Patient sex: F
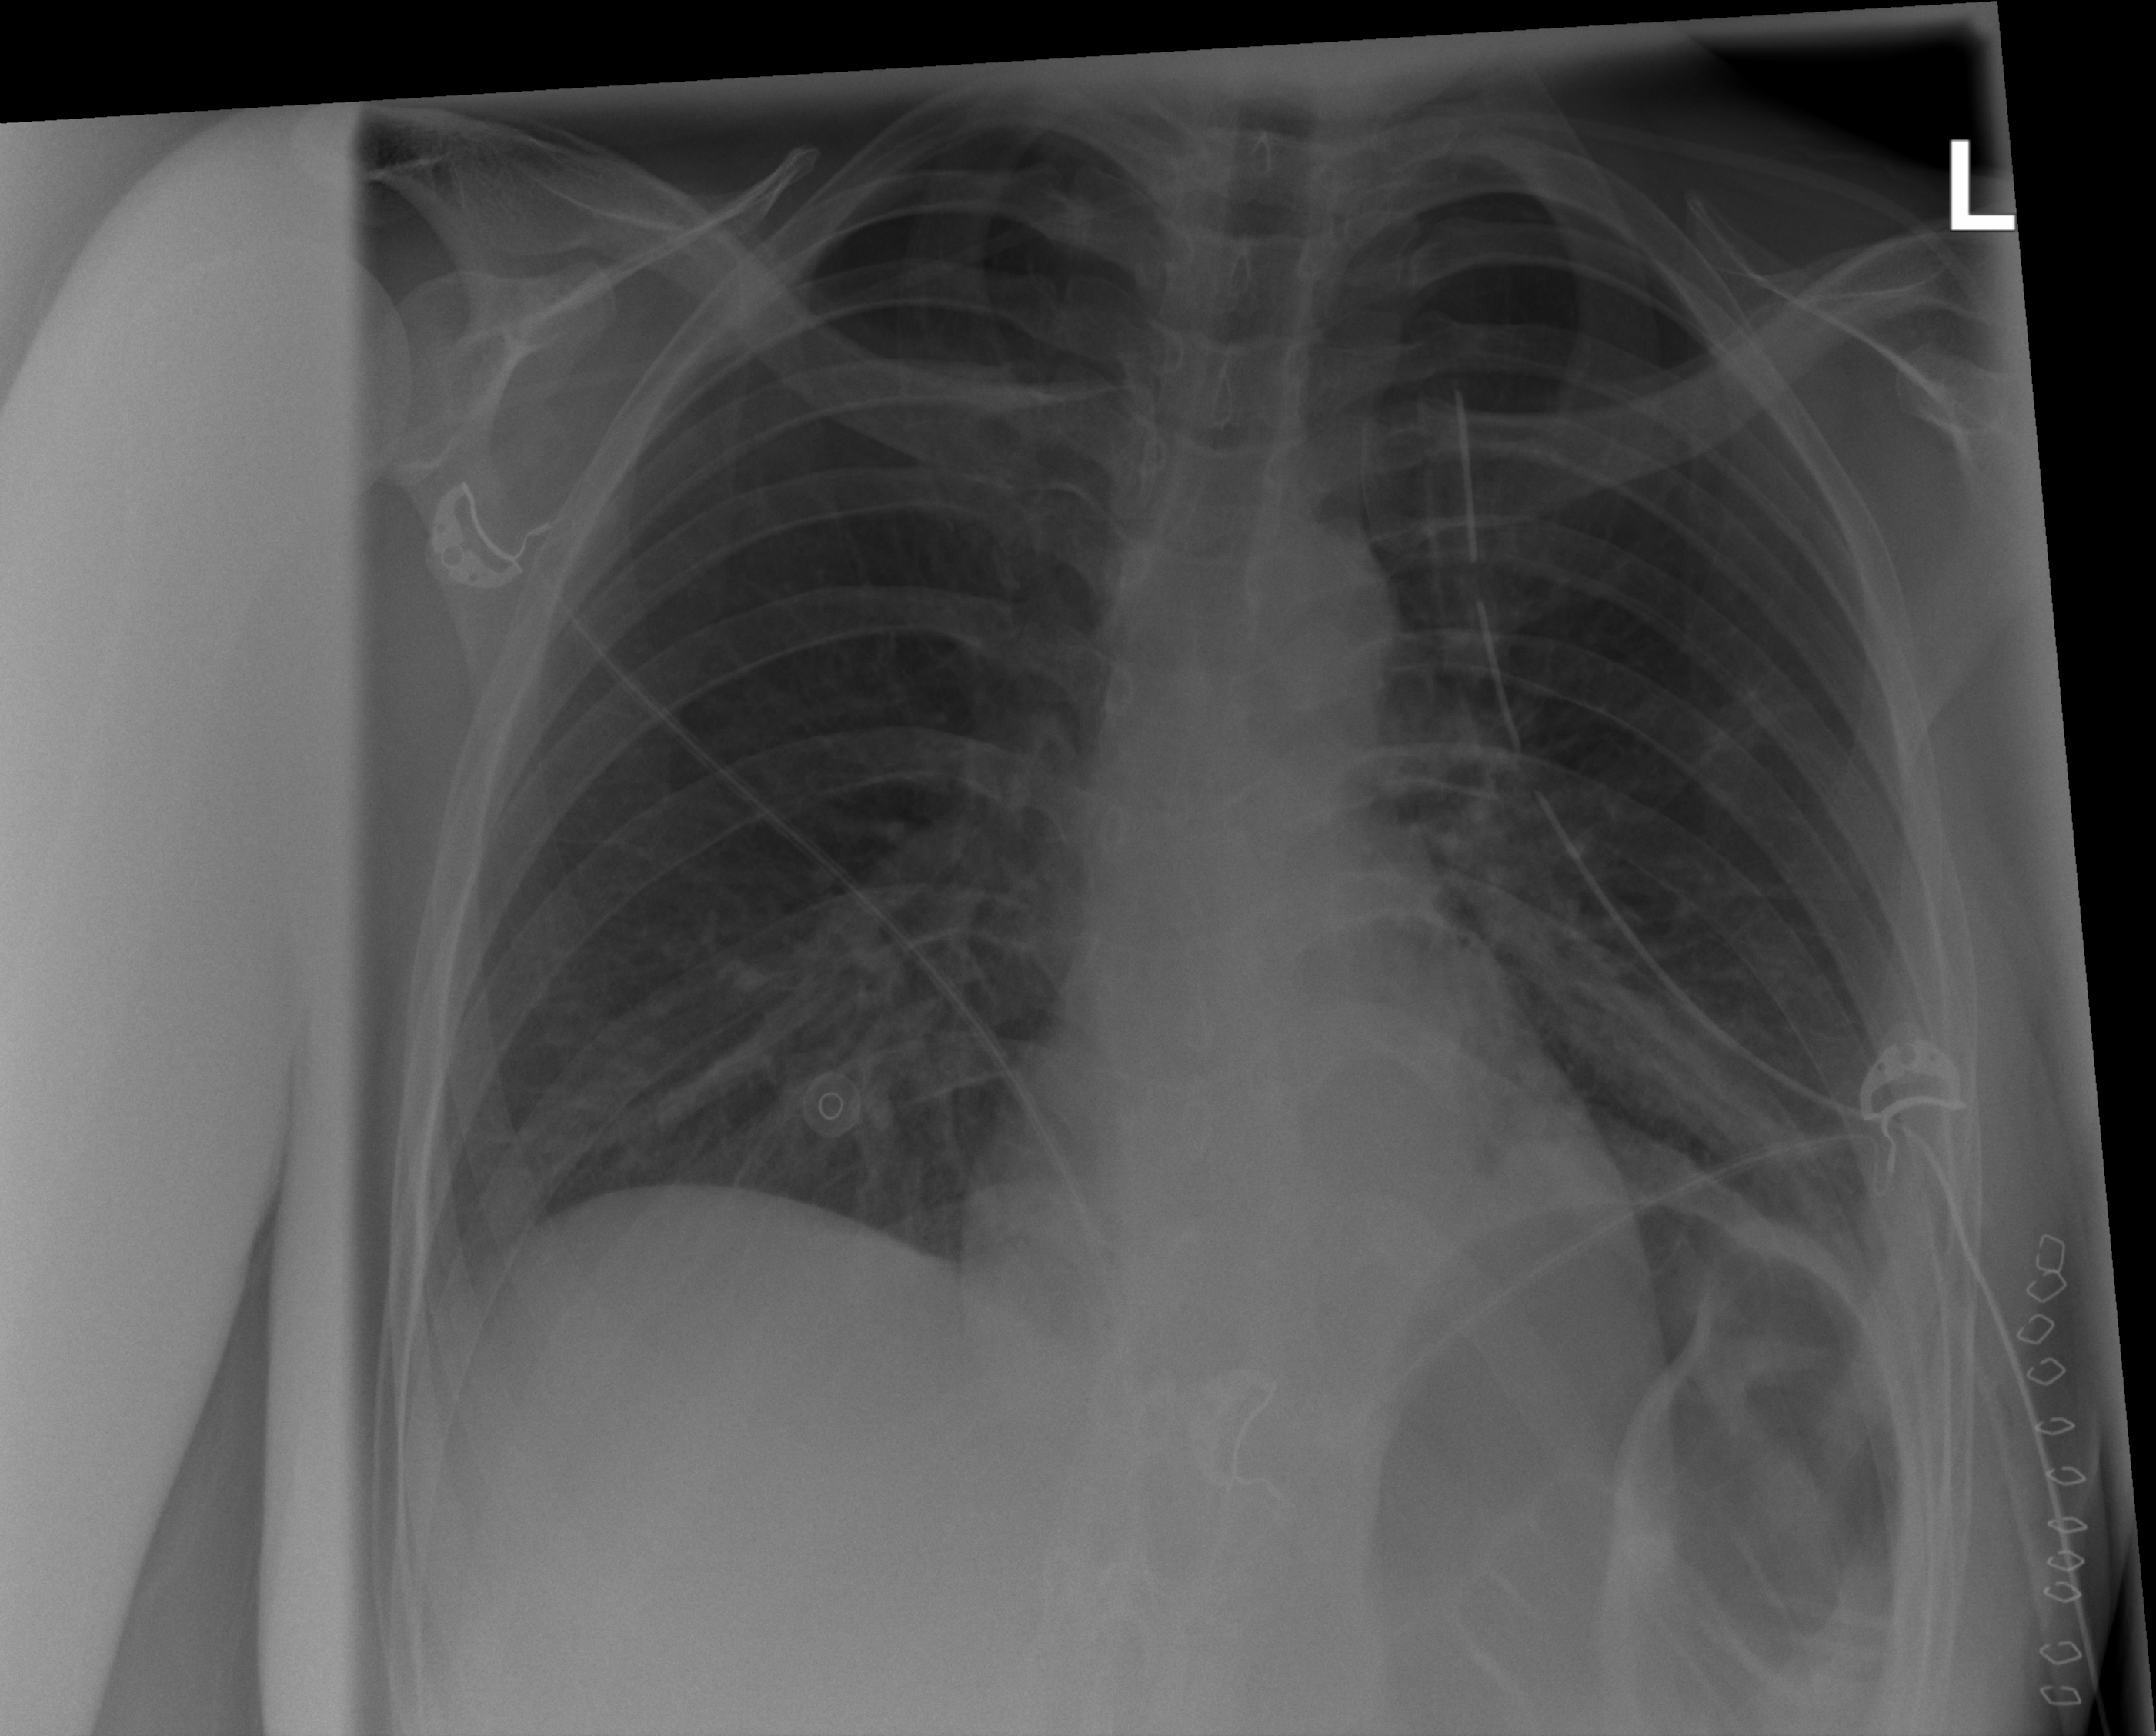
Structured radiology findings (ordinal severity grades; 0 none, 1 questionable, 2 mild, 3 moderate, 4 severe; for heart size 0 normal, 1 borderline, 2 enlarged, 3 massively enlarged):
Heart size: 0
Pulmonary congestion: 0
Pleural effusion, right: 0
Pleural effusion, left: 1
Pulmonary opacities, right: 0
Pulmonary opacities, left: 0
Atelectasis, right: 2
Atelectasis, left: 2